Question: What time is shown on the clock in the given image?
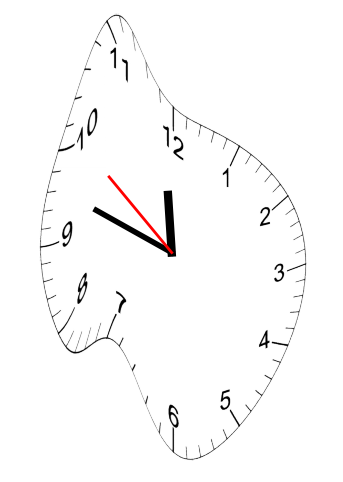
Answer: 11:47:51